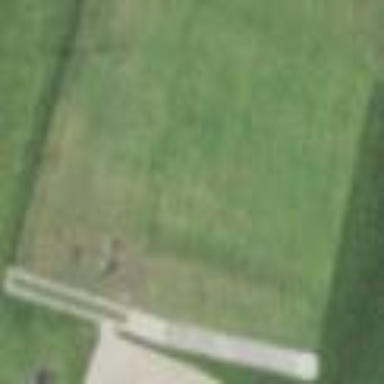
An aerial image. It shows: Golf tee on grassy land.